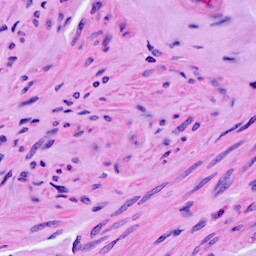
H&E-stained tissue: Ovarian